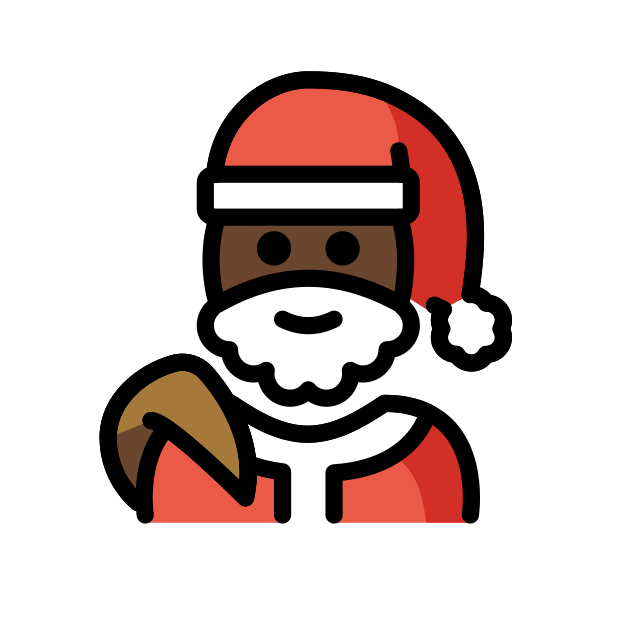
Santa Claus: dark skin tone